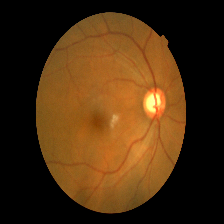
Diabetic retinopathy grade: Mild